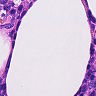
Metastatic tissue present: no